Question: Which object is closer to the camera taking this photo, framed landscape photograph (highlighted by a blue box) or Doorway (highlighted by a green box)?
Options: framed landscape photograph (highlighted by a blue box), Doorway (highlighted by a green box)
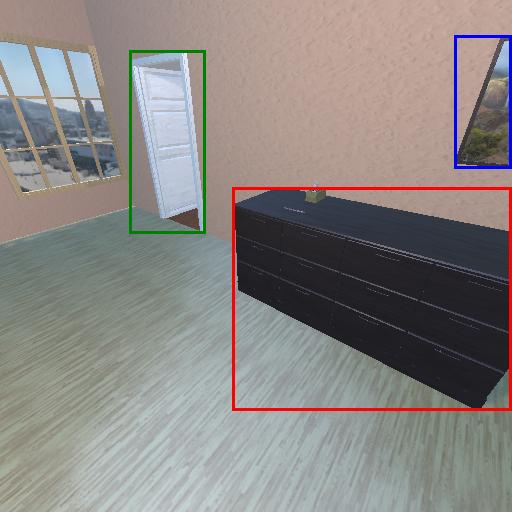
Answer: framed landscape photograph (highlighted by a blue box)